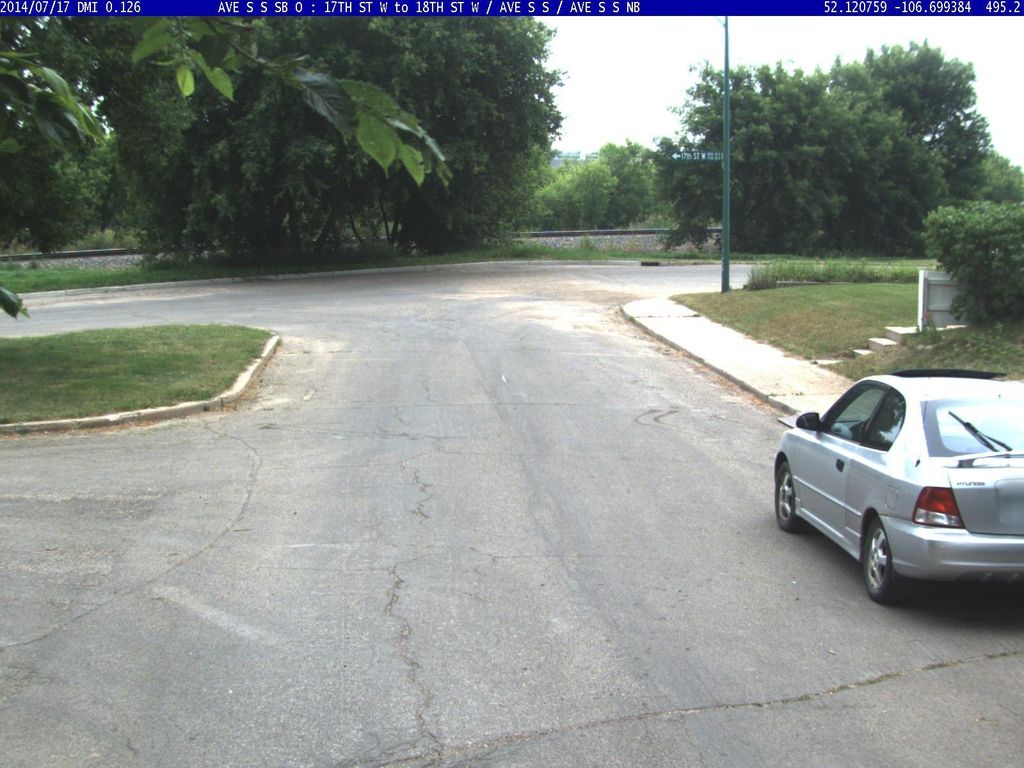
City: saskatoon